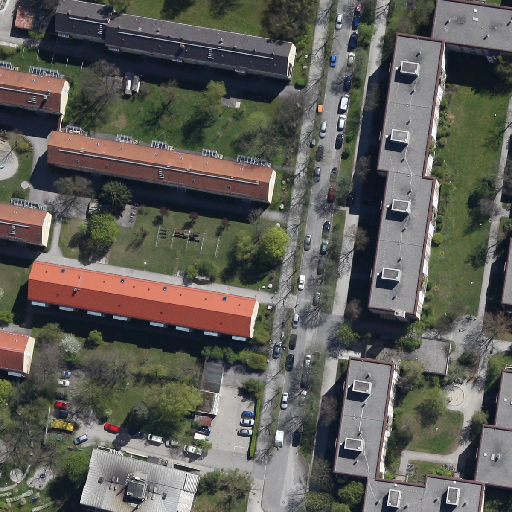
Referring expression: car in the parking area